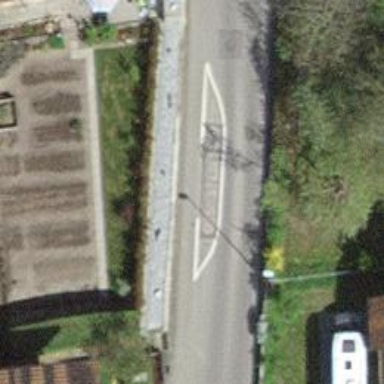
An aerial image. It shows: Chicane for traffic calming.